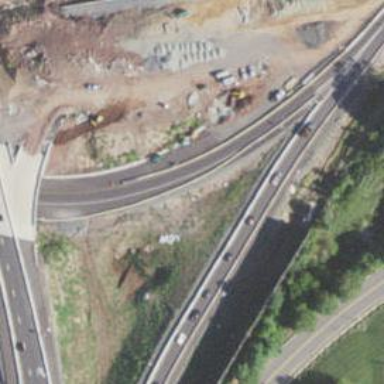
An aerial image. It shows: Motorway junction.